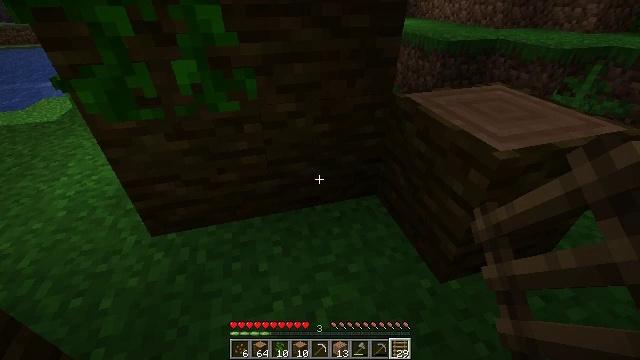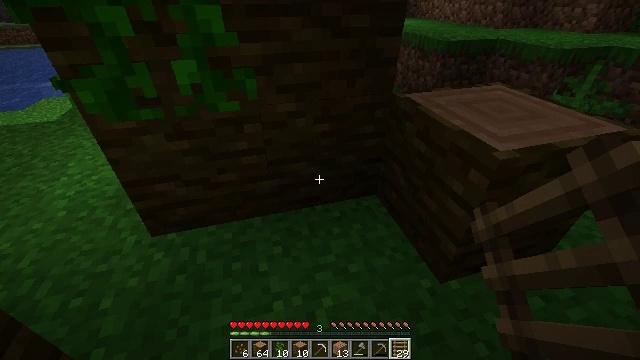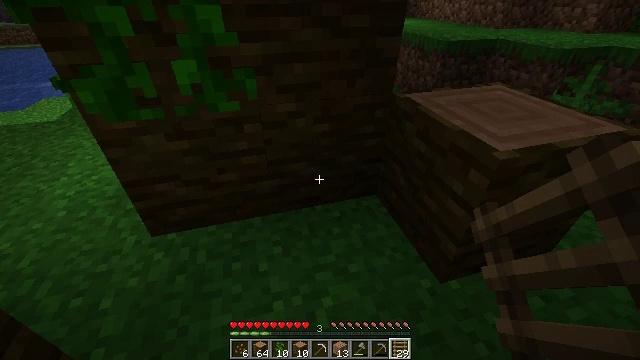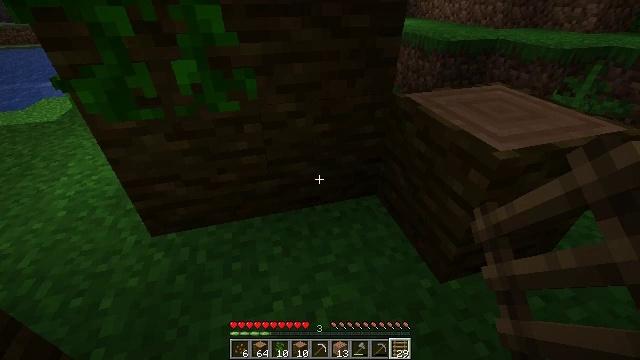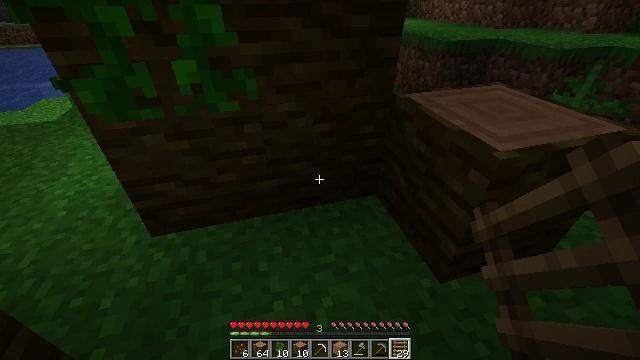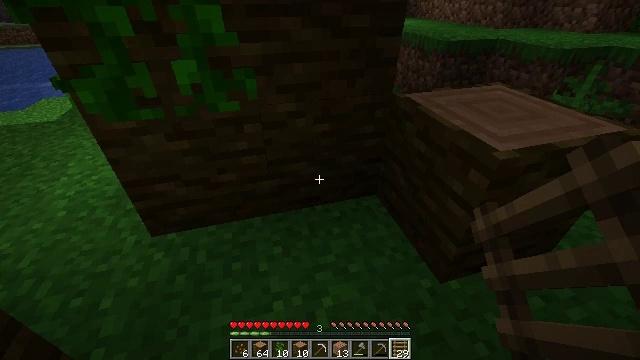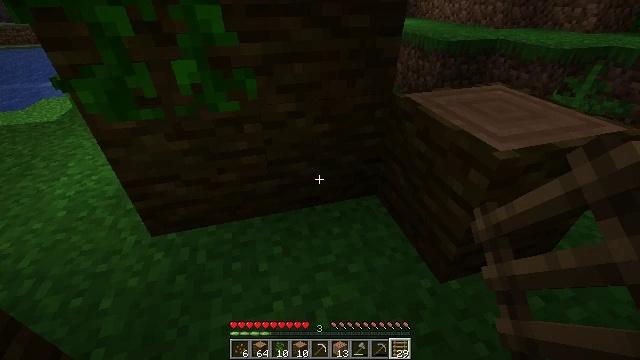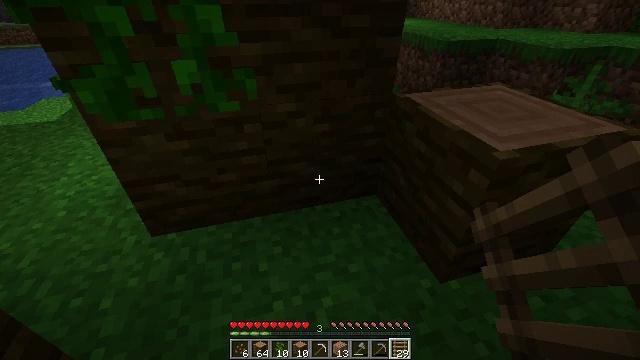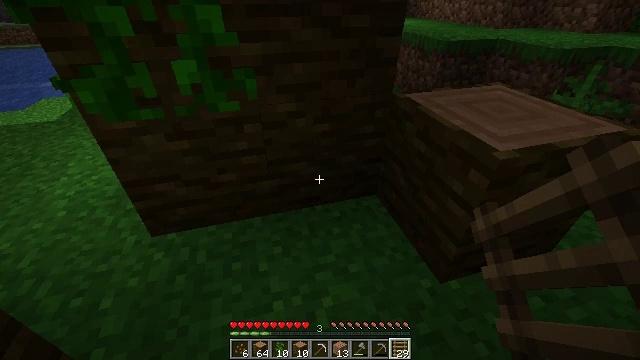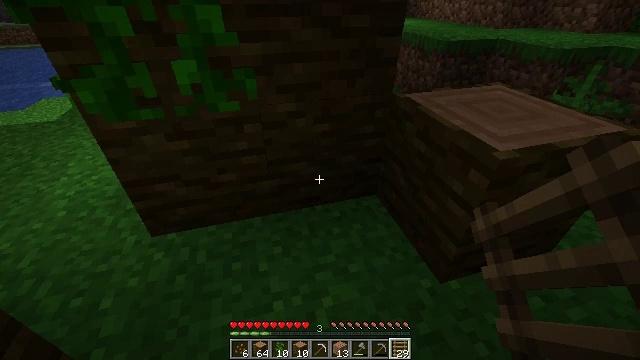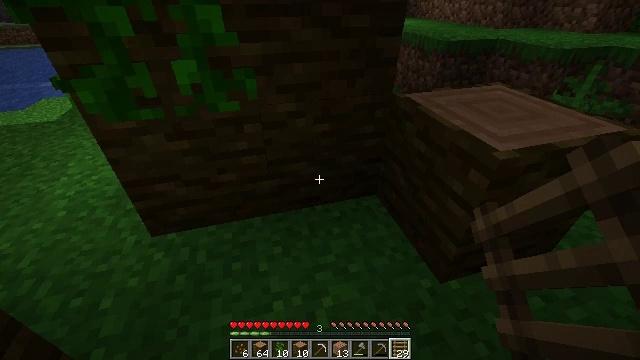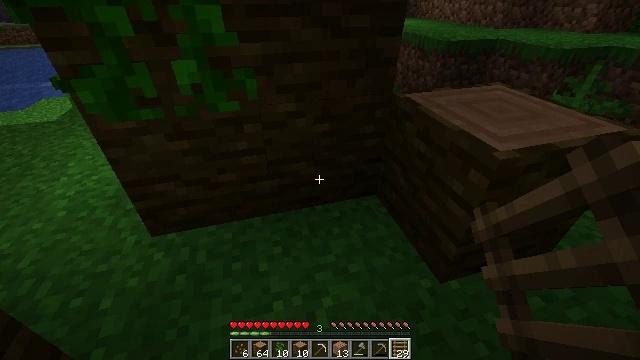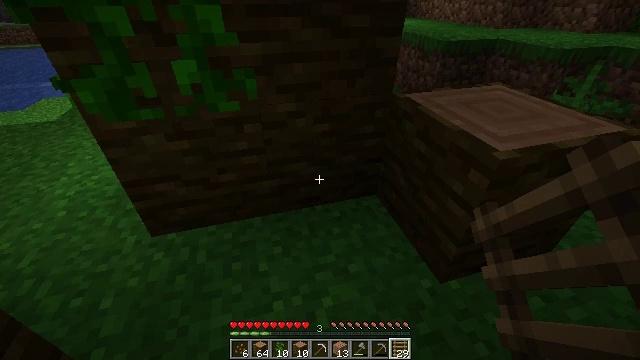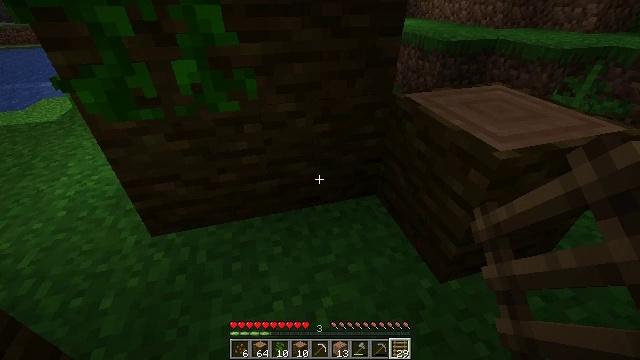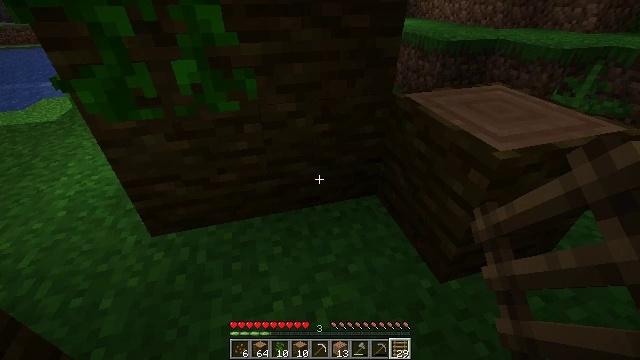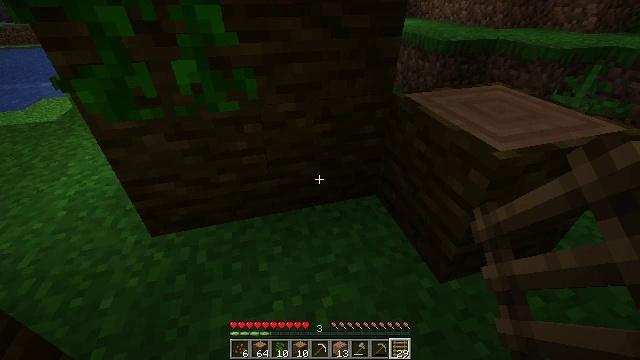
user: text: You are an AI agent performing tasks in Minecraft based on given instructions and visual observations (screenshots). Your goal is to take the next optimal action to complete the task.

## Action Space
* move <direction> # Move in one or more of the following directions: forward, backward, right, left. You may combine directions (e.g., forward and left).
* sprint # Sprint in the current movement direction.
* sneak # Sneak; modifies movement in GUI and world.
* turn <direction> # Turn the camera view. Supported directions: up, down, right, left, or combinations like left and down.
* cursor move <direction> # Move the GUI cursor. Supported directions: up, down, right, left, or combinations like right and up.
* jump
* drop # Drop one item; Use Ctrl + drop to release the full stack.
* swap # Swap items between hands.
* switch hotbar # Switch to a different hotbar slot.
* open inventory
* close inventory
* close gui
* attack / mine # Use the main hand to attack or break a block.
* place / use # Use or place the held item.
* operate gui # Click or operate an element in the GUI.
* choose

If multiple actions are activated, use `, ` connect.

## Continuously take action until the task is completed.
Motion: motion action
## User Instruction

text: Collect the jungle log for building.
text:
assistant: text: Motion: no_op
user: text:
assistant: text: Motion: no_op
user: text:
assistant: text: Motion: no_op
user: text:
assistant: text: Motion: no_op
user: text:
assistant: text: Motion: no_op
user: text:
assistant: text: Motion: no_op
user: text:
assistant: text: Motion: no_op
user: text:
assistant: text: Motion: no_op
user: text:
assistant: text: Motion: no_op
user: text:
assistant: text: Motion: no_op
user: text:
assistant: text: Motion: no_op
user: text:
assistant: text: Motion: no_op
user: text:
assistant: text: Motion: no_op
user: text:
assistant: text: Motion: no_op
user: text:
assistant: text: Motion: no_op
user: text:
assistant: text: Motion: no_op
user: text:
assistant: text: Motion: no_op
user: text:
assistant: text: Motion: no_op
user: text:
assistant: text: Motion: no_op
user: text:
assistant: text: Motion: no_op
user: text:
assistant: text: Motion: no_op
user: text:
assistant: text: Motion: no_op
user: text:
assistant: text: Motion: no_op
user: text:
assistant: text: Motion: no_op
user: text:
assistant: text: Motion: no_op
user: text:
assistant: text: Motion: no_op
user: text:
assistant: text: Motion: no_op
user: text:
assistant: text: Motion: no_op
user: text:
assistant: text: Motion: no_op
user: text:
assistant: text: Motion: no_op